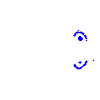
Particle: pion